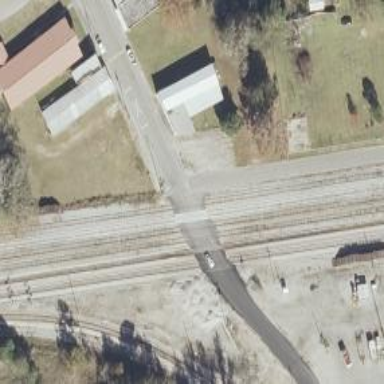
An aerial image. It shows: Level crossing along the railway.